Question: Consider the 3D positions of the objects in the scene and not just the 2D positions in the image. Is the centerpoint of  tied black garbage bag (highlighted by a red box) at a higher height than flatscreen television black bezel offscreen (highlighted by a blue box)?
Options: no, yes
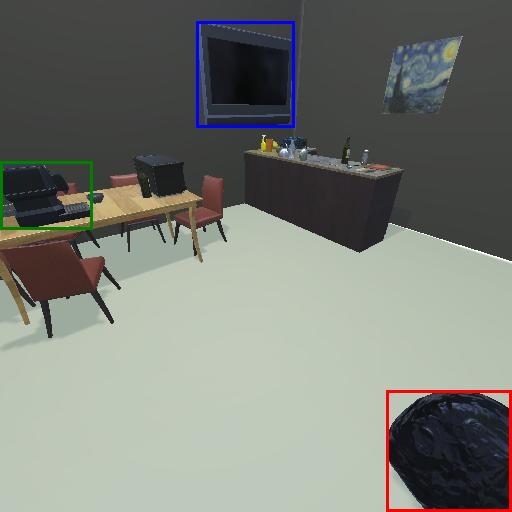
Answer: no